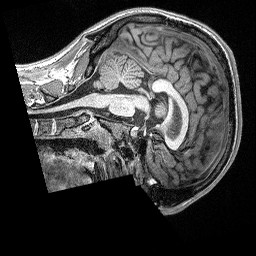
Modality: T1w
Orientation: sagittal
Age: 19
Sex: male
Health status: healthy
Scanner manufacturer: siemens
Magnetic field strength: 3 T
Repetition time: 2.3 s
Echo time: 0.00298 s